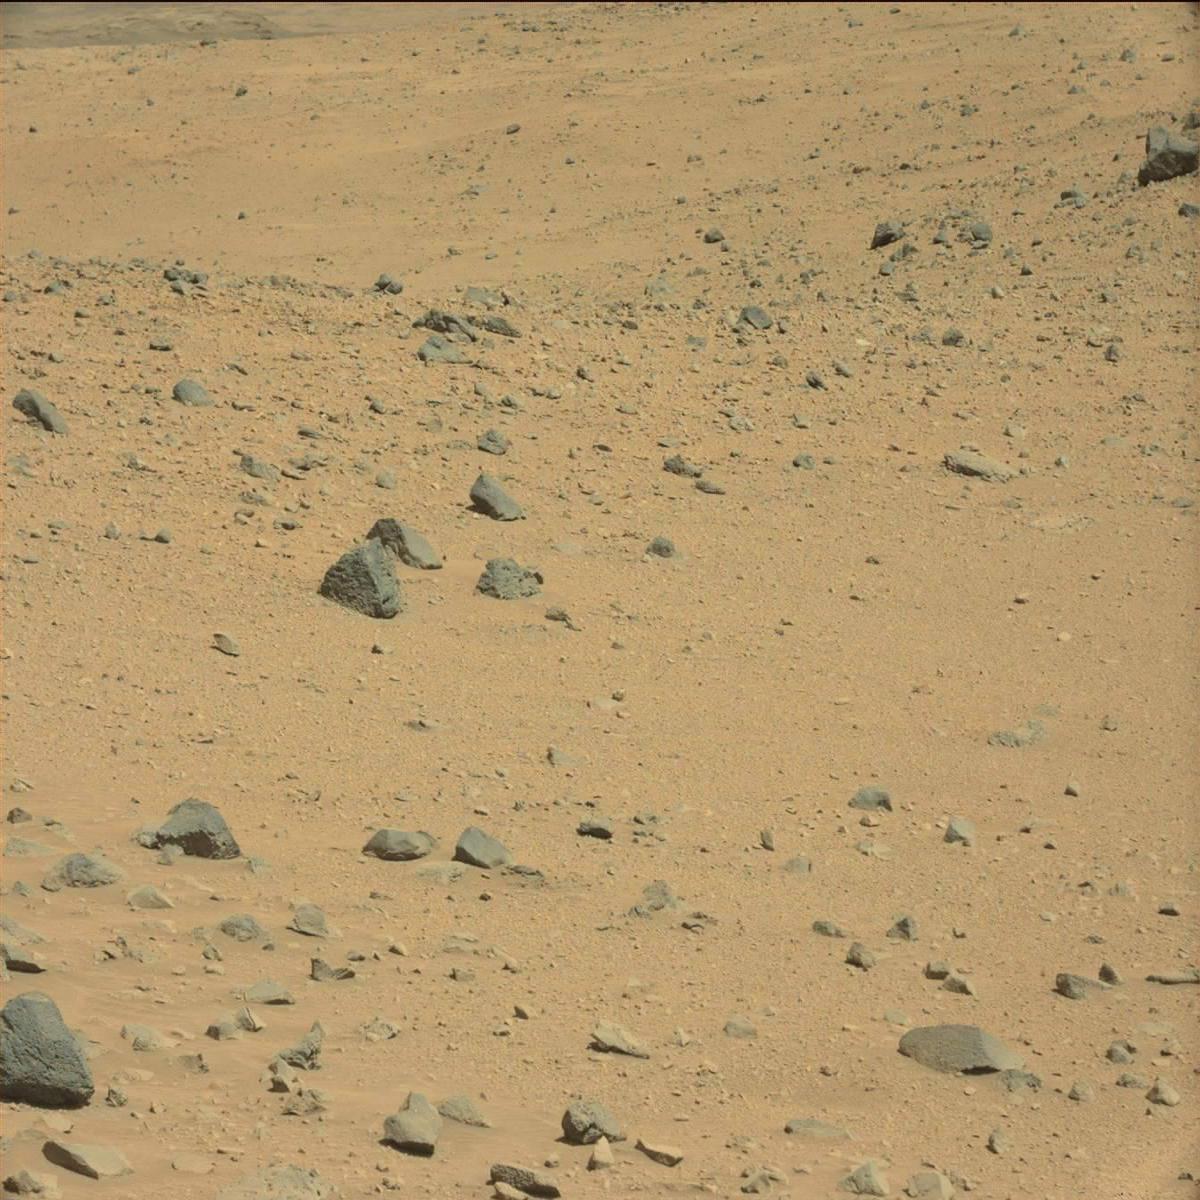
Terrain classes present: Bedrock, Ridge, Rock, Sand / Soil